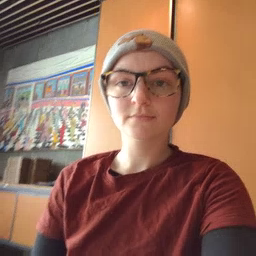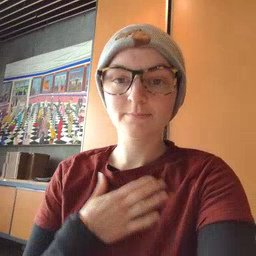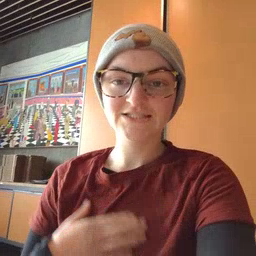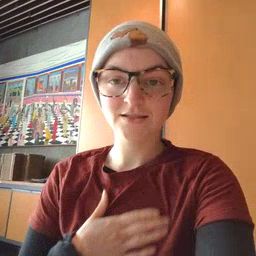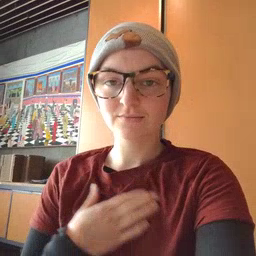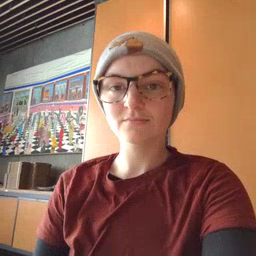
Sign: please